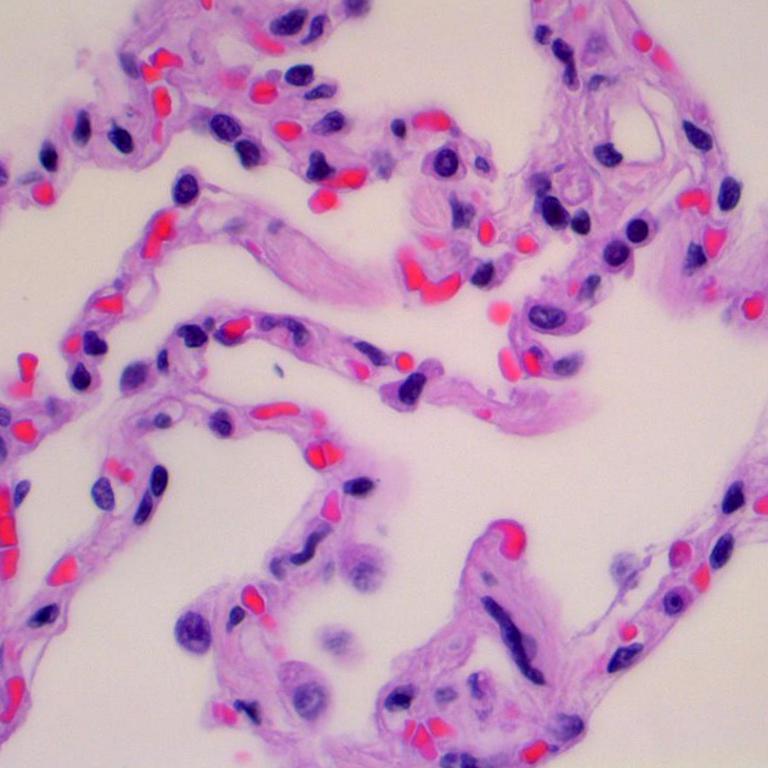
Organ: lung
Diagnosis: benign